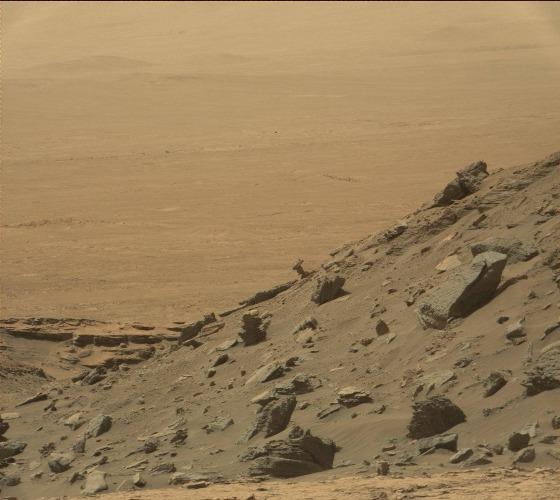
Terrain classes present: Bedrock, Gravel / Sand / Soil, Rock, Shadow